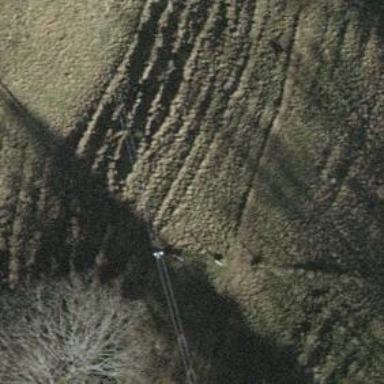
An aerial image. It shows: Minor power line.